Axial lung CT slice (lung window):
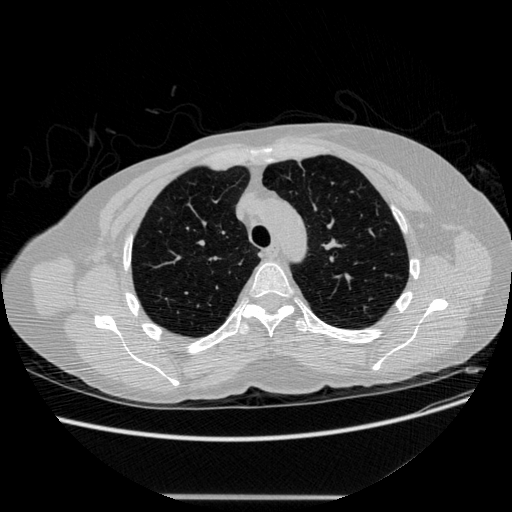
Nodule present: no